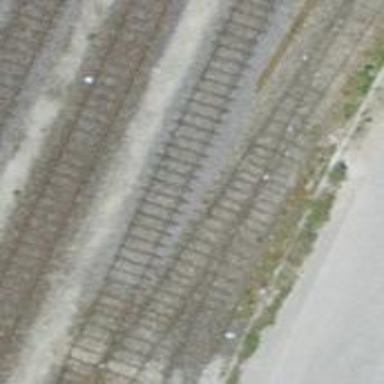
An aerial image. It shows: Single railway spur track.